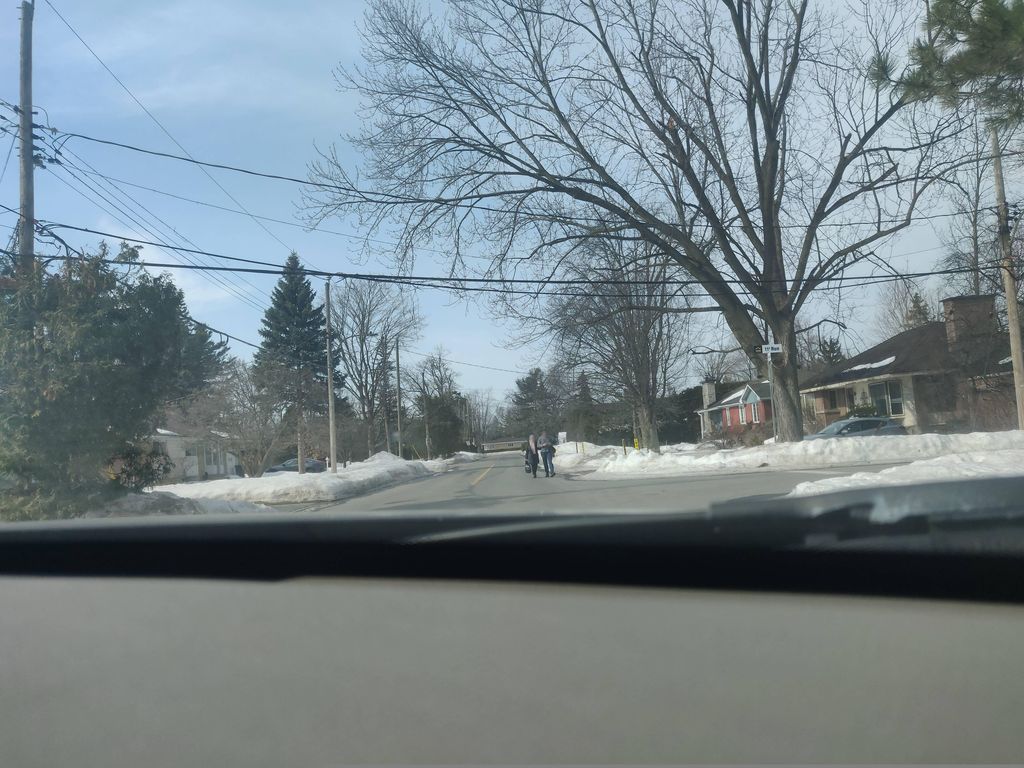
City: montreal